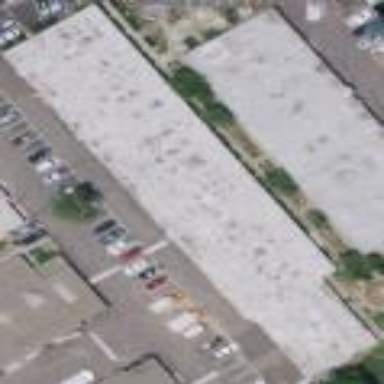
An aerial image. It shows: Industrial building.